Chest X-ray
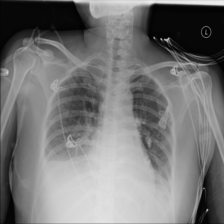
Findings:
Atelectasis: negative
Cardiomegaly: negative
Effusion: positive
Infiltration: positive
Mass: negative
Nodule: negative
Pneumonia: negative
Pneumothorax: negative
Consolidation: negative
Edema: negative
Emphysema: negative
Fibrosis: negative
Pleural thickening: negative
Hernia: negative